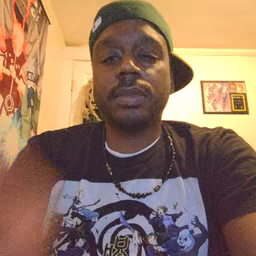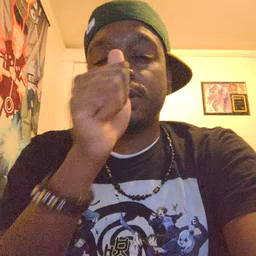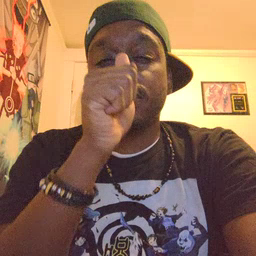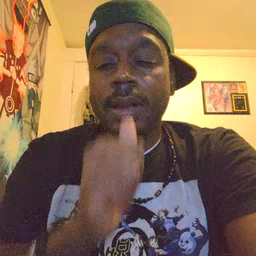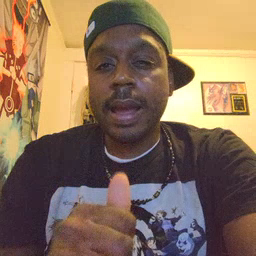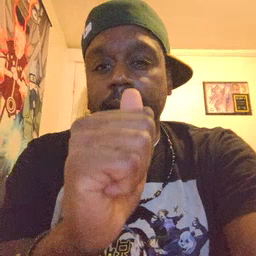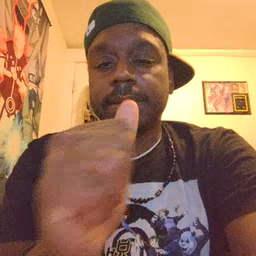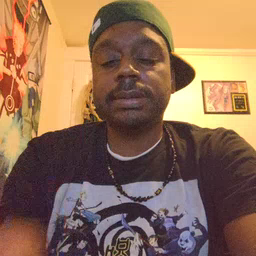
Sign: hide